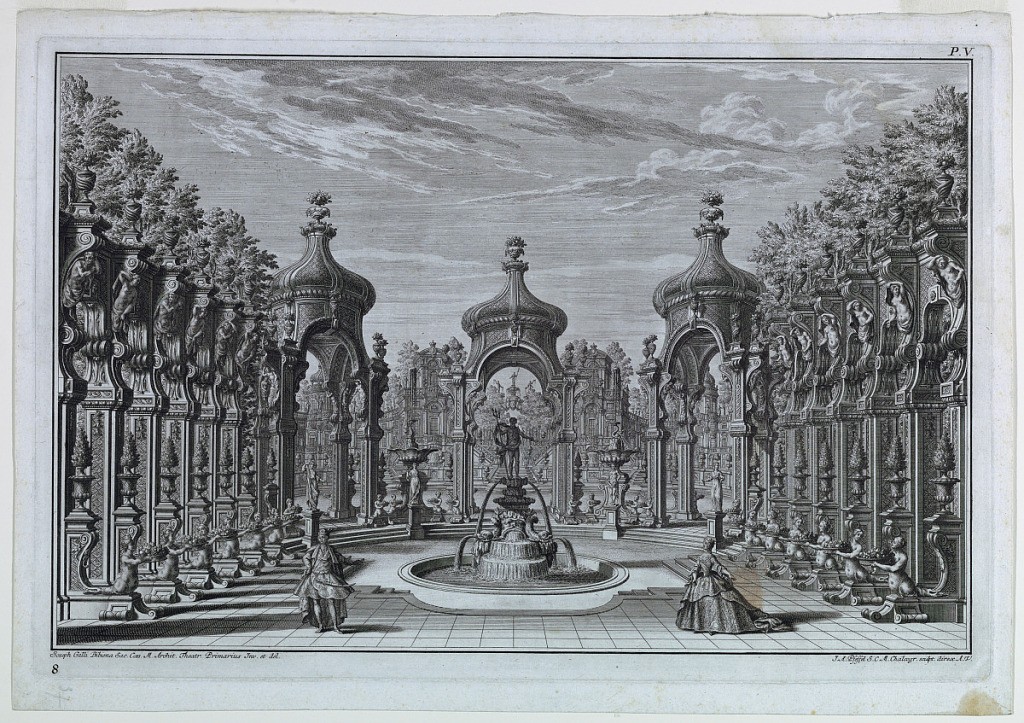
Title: Stage Design: Garden Scene with a Fountain, Part V, Plate 8, "Architettura e Prospettive," Augsburg
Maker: Giuseppe Galli Bibiena, Italian, 1696–1756
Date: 1740–44
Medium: Etching with engraving in black ink on white paper
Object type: Print
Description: Horizontal rectangle. Two figures in a garden scene with a fountaion surmounted by a statue of Neptune in the center of the stage, and three onion-domed arches behind, with landscape and architecture beyond.